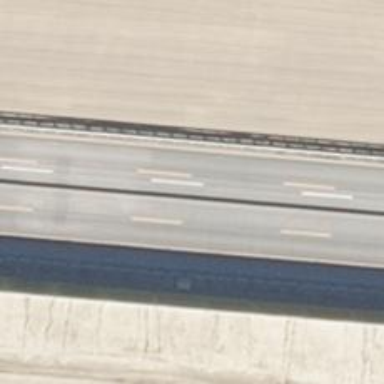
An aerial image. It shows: Asphalt motorway.